Question: Is this a bug? My Default-568h@2x.png image is 640x1136 ( the status bar), yet when I open it (either from a run in the simulator, or a cold launch from my phone) the old status bar creeps through. I thought this was supposed to be cut out and replaced with the user's?
Here's an image (apologies for the size):

What do I do? To the best of my knowledge it only happens on iPhone 5 resolutions.
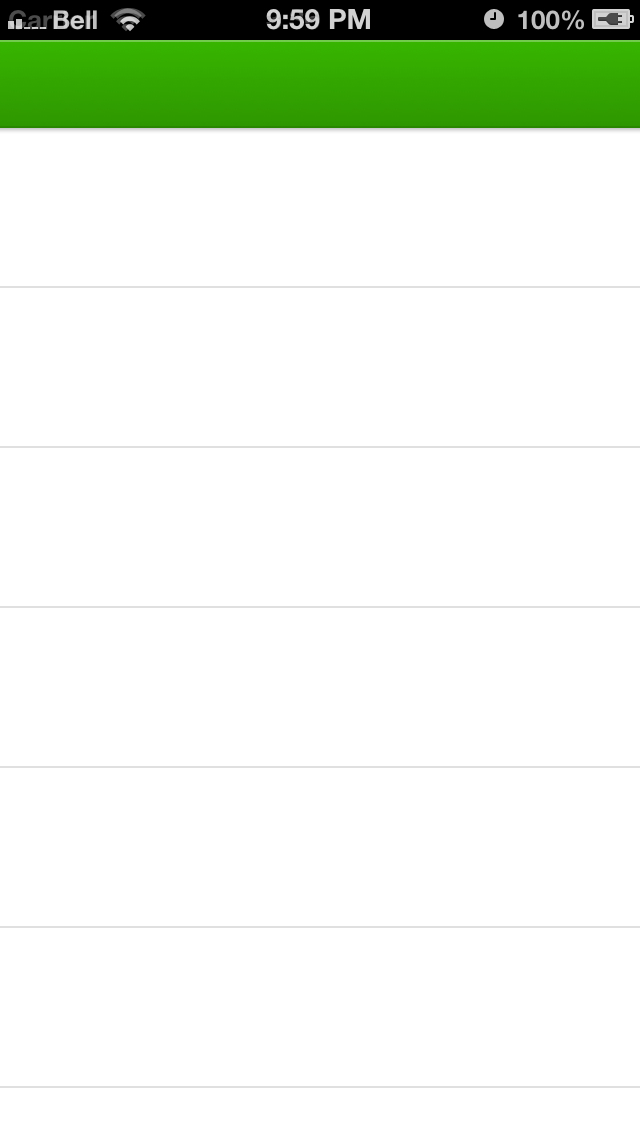
Answer: This has nothing to do with portrait or landscape.
I figured out the obvious thing - your status bar style is black translucent. You should either change it to black opaque OR black out the statusbar on your Default image to make things work.